Question: I'm having trouble reading Firebase 'real database' data.
I created an intent with the parameter '$nomeProf'. When I pass a value and try to query in db a "Webhook call failed occurs.
> Error: 500 Internal Server Error
Access to database is working, I just can't read the children.
I'm trying to get the email pass unique id in dialogflow consoles, example:
''qual o email do faria?', $nomeProf=faria'.
'faria' and 'correa' are my unique like ID:

'''
function getProfessorHandler (agent){
//let nomeProf = agent.parameters.nomeProf; #I need something like this?
return admin.database().ref("Professor").once('value').then((snapshot) => {
const value = snapshot.child("nomeProf").val();
const email = value.email;
if(value !== null){
agent.add('O email e: ${email}');
}
});
}
'''
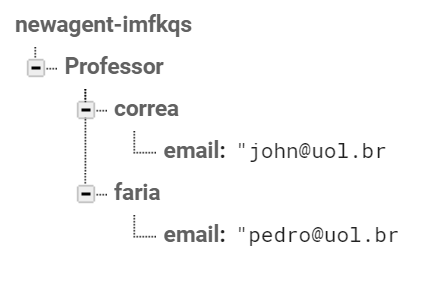
Answer: It sounds like you want to load a single child of 'Professor' from the database, based on the 'agent.parameters.nomeProf' value.
That'd be something like this:
'''
return admin.database().ref("Professor").child(agent.parameters.nomeProf).once('value').then((snapshot) => {
const value = snapshot.val();
const email = value.email;
if(value !== null){
agent.add('O email e: ${email}');
}
});
'''